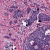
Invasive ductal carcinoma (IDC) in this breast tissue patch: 1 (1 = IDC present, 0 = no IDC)